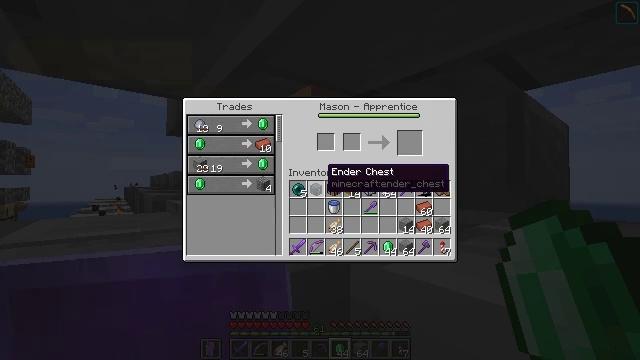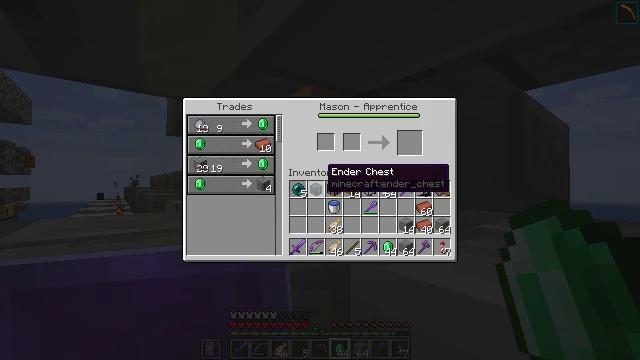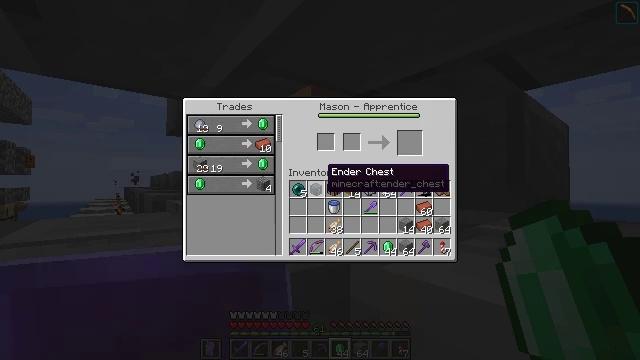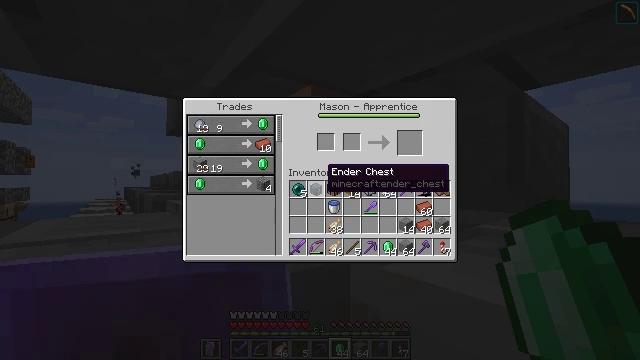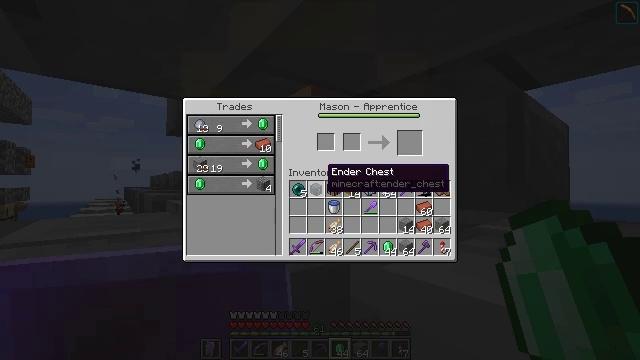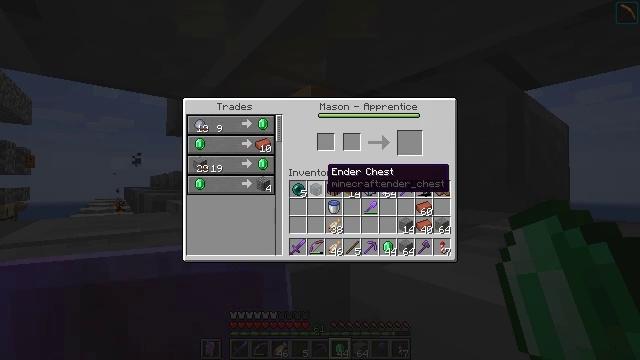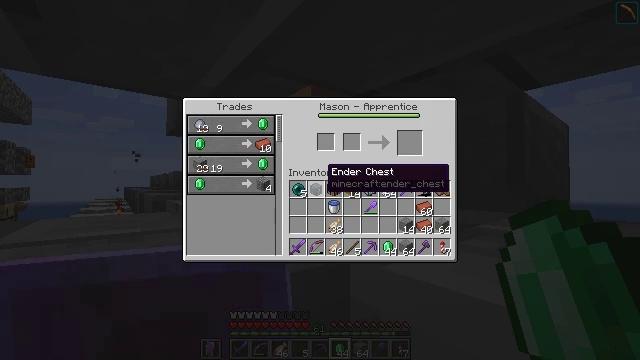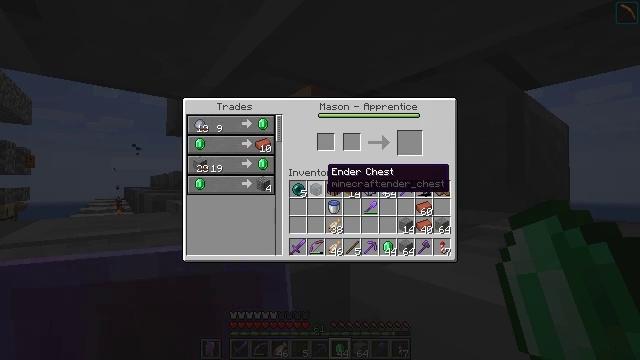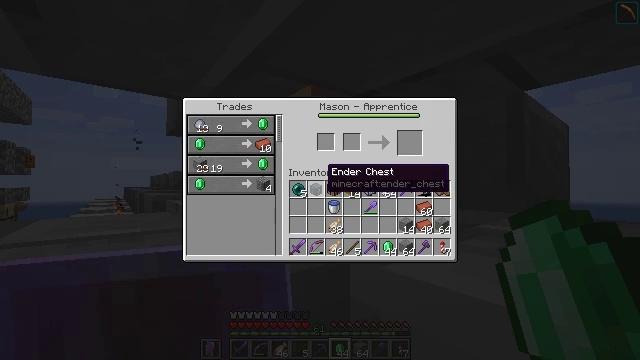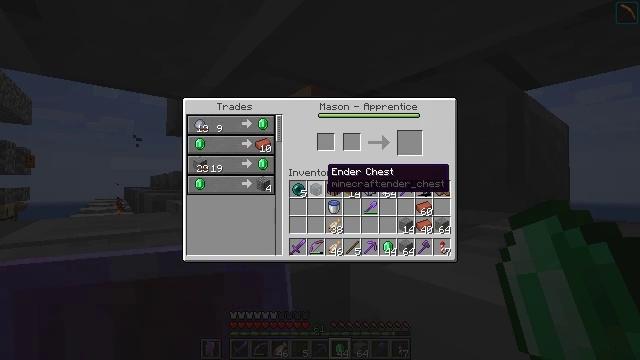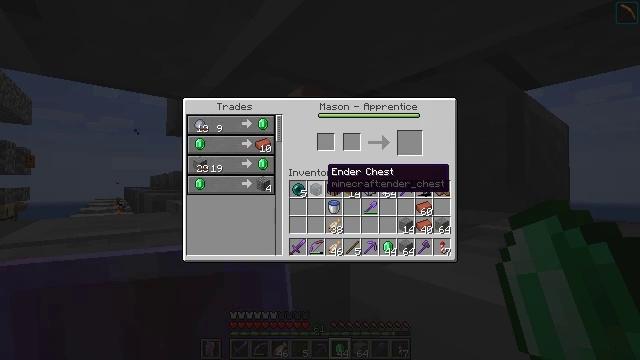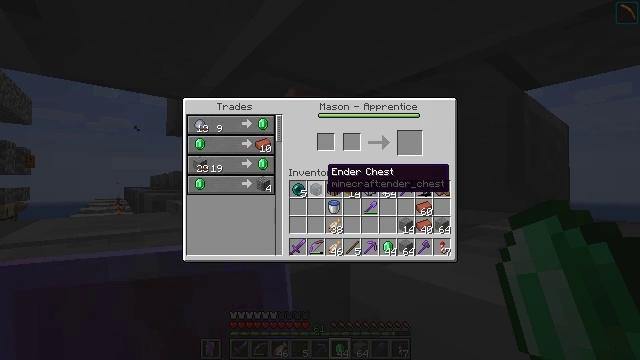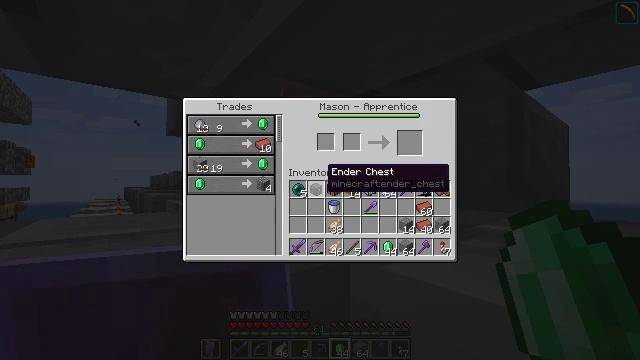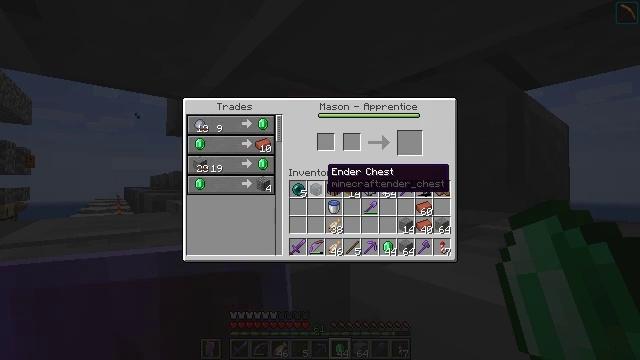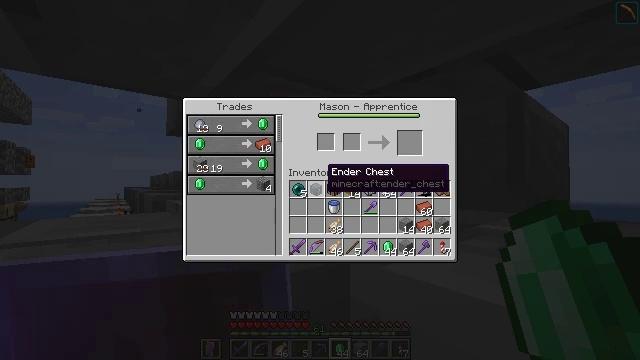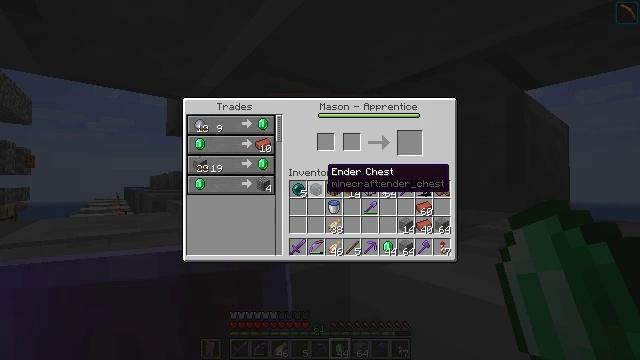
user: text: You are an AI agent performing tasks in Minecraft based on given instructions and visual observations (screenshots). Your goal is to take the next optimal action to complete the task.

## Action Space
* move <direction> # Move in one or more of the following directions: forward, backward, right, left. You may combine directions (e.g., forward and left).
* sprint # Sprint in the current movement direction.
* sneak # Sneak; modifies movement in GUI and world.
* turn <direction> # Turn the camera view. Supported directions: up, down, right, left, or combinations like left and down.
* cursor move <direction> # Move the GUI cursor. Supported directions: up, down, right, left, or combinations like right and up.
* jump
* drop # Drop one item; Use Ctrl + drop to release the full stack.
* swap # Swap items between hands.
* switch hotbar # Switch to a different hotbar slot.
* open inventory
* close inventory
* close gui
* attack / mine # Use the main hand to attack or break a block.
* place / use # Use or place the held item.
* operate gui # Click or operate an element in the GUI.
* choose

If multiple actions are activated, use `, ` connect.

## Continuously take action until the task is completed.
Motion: motion action
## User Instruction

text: Create polished granite using the crafting table.
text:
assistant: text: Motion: no_op
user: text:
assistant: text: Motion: no_op
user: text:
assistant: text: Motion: no_op
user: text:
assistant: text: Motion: no_op
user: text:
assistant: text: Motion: no_op
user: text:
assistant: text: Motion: no_op
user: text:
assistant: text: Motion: no_op
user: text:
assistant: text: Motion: no_op
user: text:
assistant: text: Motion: no_op
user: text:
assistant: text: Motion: no_op
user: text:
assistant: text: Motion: no_op
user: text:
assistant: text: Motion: no_op
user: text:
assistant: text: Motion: no_op
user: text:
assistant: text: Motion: no_op
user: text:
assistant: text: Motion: no_op
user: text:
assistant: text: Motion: no_op
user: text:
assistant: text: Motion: no_op
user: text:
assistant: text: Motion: no_op
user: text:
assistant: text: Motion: no_op
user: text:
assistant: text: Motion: no_op
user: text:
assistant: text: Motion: no_op
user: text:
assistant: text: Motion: no_op
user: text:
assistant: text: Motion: no_op
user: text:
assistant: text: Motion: no_op
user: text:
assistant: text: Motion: no_op
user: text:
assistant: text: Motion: no_op
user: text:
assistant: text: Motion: no_op
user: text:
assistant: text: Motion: turn left
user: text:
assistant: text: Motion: no_op
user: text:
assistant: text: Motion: turn left